Question: In my iOS app, I am receiving JSON data from a remote server. One of the fields value can be a double number, like 24.87,or an int number, like 24.
Now I want to show the number in a view, as label text, but I want always to get a 2 decimal places number, as example if the remote value is 24, I want to show 24.00...
I am using the following code to do it:
'''
if ([tarifa_comanda isEqualToString:@"T1"]){
cell.tarifa_label.text = @"T1";
NSNumberFormatter * f = [[NSNumberFormatter alloc] init];
[f setNumberStyle:NSNumberFormatterDecimalStyle];
NSNumber * myNumber = [f numberFromString:[[categorias objectAtIndex:indexPath.row] objectForKey:@"precio1_plato"]];
cell.precio_plato_label.text = myNumber;
}
'''
But I am getting a wrong output from the number. This is what I am getting, the label is the one with the blue background:

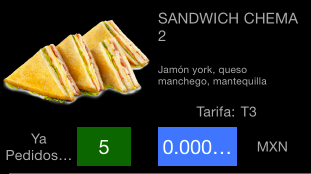
Answer: You can set the maximum and minimum number of fraction digits that you want your formatter to display by setting its maximumFractionDigits and minimumFractionDigits properties.
'''
NSNumberFormatter *formatter = [[NSNumberFormatter alloc] init];
[formatter setNumberStyle:NSNumberFormatterDecimalStyle];
[formatter setMaximumFractionDigits:2];
[formatter setMinimumFractionDigits:2];
NSLog(@"%@", [formatter stringFromNumber:[NSNumber numberWithFloat:25.342]]);
NSLog(@"%@", [formatter stringFromNumber:[NSNumber numberWithFloat:25.3]]);
NSLog(@"%@", [formatter stringFromNumber:[NSNumber numberWithFloat:25.0]]);
'''